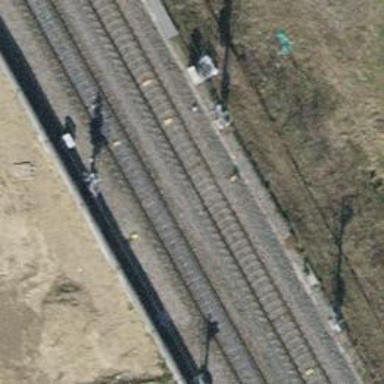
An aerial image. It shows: Railway signal.